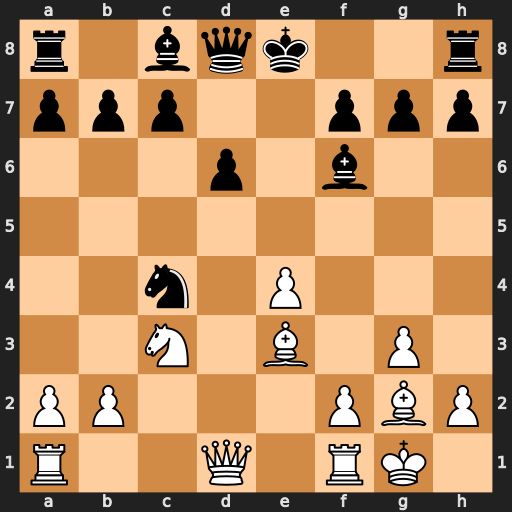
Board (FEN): r1bqk2r/ppp2ppp/3p1b2/8/2n1P3/2N1B1P1/PP3PBP/R2Q1RK1
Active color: w
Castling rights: kq
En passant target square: -
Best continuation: Qa4+ c6 Qxc4